Question: I have a problem with Slider and ButtonDownFcn.
Currently I display to the user an image in the GUI (using GUIDE), then I let them select a license plate by drawing a rectangle around it.
I have added slider to turn the image in degrees.
When I turn the image and then click on it, the image returns to its initial state (angle).
What can do to make sure that the image stays in its location and then draw the rectangle on it?
This is my ButtonDownFcn function:
'''
function axes1_ButtonDownFcn(hObject, eventdata, handles)
global image h
imshow(image, []);
h = imrect;
setColor(h, 'black');
'''
This is my slider function:
'''
function slider2_Callback(hObject, eventdata, handles)
global image hImage
slider_value = get(handles.slider2,'Value');
axes(handles.axes1);
hImage = imshow(imrotate(image,slider_value,'bilinear'), 'Parent', handles.axes1);
set(hImage, 'ButtonDownFcn', @(s,e) axes1_ButtonDownFcn());
'''
now it's all working just fine, and more importantly it is clear.
one last thing do you know how I can remove the numbers from X and Y axes.
I tried with 'axes off' but it didn't help.

thanks a lot.
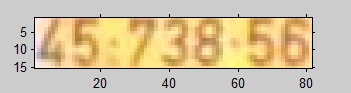
Answer: I believe it's easier to learn by example. So, I will continue the example I started in your <URL>.
When the GUI is started, an image is shown, which you can rotate using the slider. When the image is clicked, select a rectangular ROI (you can continue to rotate the image underneath). Once satisfied, double click the rectangle, and the cropped image is shown on the other axes (one cropped from the rotated image, the other from the original image), then the rectangle is removed.
'''
function rotationGUI2()
%# setup GUI
hFig = figure('menu','none', 'Position',[100 100 750 420]);
hAx = axes('Parent',hFig, 'Units','pixels', 'Position',[50 70 350 300]);
hAx1 = axes('Parent',hFig, 'Units','pixels', 'Position',[450 230 250 140]);
hAx2 = axes('Parent',hFig, 'Units','pixels', 'Position',[450 70 250 140]);
uicontrol('Parent',hFig, 'Style','slider', 'Value',0, 'Min',0,...
'Max',360, 'SliderStep',[1 10]./360, ...
'Position',[100 20 300 30], 'Callback',@slider_callback)
hTxt = uicontrol('Style','text', 'String','0', ...
'Units','pixels', 'Position',[240 25 20 15]);
%# read and show image
I = imread('cameraman.tif');
hImg = imshow(I, 'Parent',hAx);
set(hImg, 'ButtonDownFcn',@image_ButtonDownFcn); %# attach event listener
%# Callback functions
function slider_callback(hObj, eventdata)
angle = round( get(hObj,'Value') ); %# rotation angle
I_rot = imrotate(I, angle, 'bilinear', 'crop'); %# rotate image
set(hImg, 'CData',I_rot) %# update image
set(hTxt, 'String',num2str(angle)) %# update text
end
function image_ButtonDownFcn(hObj,eventdata)
hRect = imrect(hAx);
setColor(hRect, 'black');
rectPos = wait(hRect);
delete(hRect)
I1 = imcrop(I, rectPos); %# crop from original image
I2 = imcrop(get(hImg,'CData'), rectPos); %# crop from rotated image
imshow(I1, 'Parent',hAx1)
imshow(I2, 'Parent',hAx2)
end
end
'''

Again, recreating the example using a GUIDE-generated figure should be similar. HTH
---
## EDIT
Below you will find a similar example generated by GUIDE. As before, you will have to create the GUI and add the components by drag-drop. Use the "Property Inspector" to adjust their properties as required. More importantly, give each a unique 'Tag'. I'm using:
- - -

It is good practice not to use global variables, instead store your data in the 'handles' structure which gets passed around to the callback functions. Just remember to call the 'guidata' function at the end of any method that changes its data, to commit the changes.
For the part where you manually attach a handler to the image 'ButtonDownFcn' event, you should also pass the 'handles' structure to the arguments list.
That said, here the code behind the GUI (relevant parts):
'''
%# --- Executes just before untitled is made visible.
function untitled_OpeningFcn(hObject, eventdata, handles, varargin)
%# store handles to figure, axes, and others
handles.fig = hObject;
handles.hAx = findobj(hObject, 'Tag','imgAxis');
handles.hAxCrop = findobj(hObject, 'Tag','cropAxis');
handles.hAxProcess = findobj(hObject, 'Tag','processAxis');
handles.img = [];
handles.hImg = [];
handles.hImgCrop = [];
%# disable interaction of some components until image is loaded
set(findobj(hObject, 'Tag','angleSlider'), 'Enable','off')
set(findobj(hObject, 'Tag','processButton'), 'Enable','off')
%# Update handles structure
guidata(hObject, handles);
end
%# --- Outputs from this function are returned to the command line.
function varargout = untitled_OutputFcn(hObject, eventdata, handles)
varargout{1} = handles.fig;
end
%# --- Executes on slider movement.
function angleSlider_Callback(hObject, eventdata, handles)
angle = round( get(hObject,'Value') ); %# rotation angle
I_rot = imrotate(handles.img, angle, 'bilinear', 'crop'); %# rotate image
set(handles.hImg, 'CData',I_rot) %# update image
set(findobj(handles.fig,'Tag','angleText'), 'String',num2str(angle))
end
%# --- Executes on button press in processButton.
function processButton_Callback(hObject, eventdata, handles)
%# get cropped image
I = get(handles.hImgCrop, 'CData');
%# do some processing: here i'm simply detecting the edges
if isrgb(I), I = rgb2gray(I); end
%#BW = im2bw(I, graythresh(I));
BW = edge(I, 'canny');
%# show processed image
imshow(BW, 'Parent',handles.hAxProcess)
%# Update handles structure
guidata(hObject, handles);
end
%# --- Executes on button press in loadButton.
function loadButton_Callback(hObject, eventdata, handles)
%# get image file location
[fName, fPath] = uigetfile(...
{'*.psd;*.bmp;*.jpg;*.tif;*.png;*.gif','All Image Files'; ...
'*.*','All Files' }, 'File Selector', ...
fullfile(matlabroot,'toolbox','images','imdemos'));
if fPath==0
msgbox('No file selected', 'File Selector', 'error');
return
end
%# read and show image
handles.img = imread( fullfile(fPath,fName) );
handles.hImg = imshow(handles.img, 'Parent',handles.hAx);
%# attach handler
set(handles.hImg, 'ButtonDownFcn',{@imgAxis_ButtonDownFcn,handles});
%# reenable disabled components
set(findobj(handles.fig, 'Tag','angleSlider'), 'Enable','on')
%# Update handles structure
guidata(hObject, handles);
end
%# --- Executes on mouse press over axes background.
function imgAxis_ButtonDownFcn(hObject, eventdata, handles)
%# check if some image is shown
if isempty(handles.hImg) || ~ishandle(handles.hImg)
return
end
%# select ROI using a rectangle
hRect = imrect(handles.hAx);
setColor(hRect, 'black');
rectPos = wait(hRect);
delete(hRect)
%# crop image from rotated image, and show it
I = imcrop(get(handles.hImg,'CData'), rectPos);
handles.hImgCrop = imshow(I, 'Parent',handles.hAxCrop);
%# reenable disabled components
set(findobj(handles.fig, 'Tag','processButton'), 'Enable','on')
%# Update handles structure
guidata(hObject, handles);
end
'''

I hope this makes it all clear